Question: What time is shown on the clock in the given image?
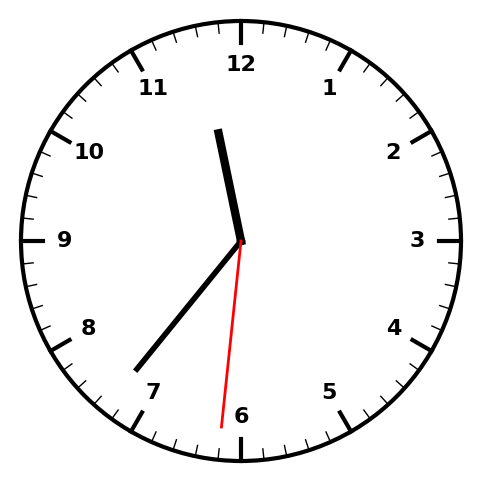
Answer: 11:36:31